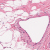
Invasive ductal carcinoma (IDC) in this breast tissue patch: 0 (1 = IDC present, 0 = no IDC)